Question: I was trying to do some basic database operations. I'm using STS 3.2.0, Apache Tomcat 7.
My dispatcher-servlet.xml includes:
'''
<bean id="dataSource"
class="org.springframework.jdbc.datasource.DriverManagerDataSource">
<property name="driverClassName" value="com.mysql.jdbc.Driver" />
<property name="url" value="jdbc:mysql://localhost:3306/mydb" />
<property name="username" value="root" />
<property name="password" value="root" />
</bean>
'''
Apache Tomcat fails miserably with thousands of exceptions, starting with this one :
'''
org.springframework.beans.factory.BeanCreationException: Error creating bean with name 'org.springframework.web.servlet.mvc.annotation.DefaultAnnotationHandlerMapping#0': Initialization of bean failed; nested exception is org.springframework.beans.factory.CannotLoadBeanClassException: Cannot find class [org.springframework.jdbc.datasource.DriverManagerDataSource] for bean with name 'dataSource' defined in ServletContext resource [/WEB-INF/dispatcher-servlet.xml]; nested exception is java.lang.ClassNotFoundException: org.springframework.jdbc.datasource.DriverManagerDataSource
Related cause: org.springframework.beans.factory.CannotLoadBeanClassException: Cannot find class [org.springframework.jdbc.datasource.DriverManagerDataSource] for bean with name 'dataSource' defined in ServletContext resource [/WEB-INF/dispatcher-servlet.xml]; nested exception is java.lang.ClassNotFoundException: org.springframework.jdbc.datasource.DriverManagerDataSource
'''

I also downloaded 3.0.3.RELEASE version of the jar, and its still the same.
It seems, you should add your external jar files manually to your deployment directory as well (well if you don't use any extension that'd do that for you)
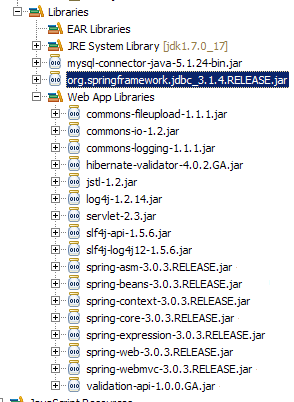
Answer: Try to add to POM.xml:
'''
<dependency>
<groupId>org.springframework</groupId>
<artifactId>spring-jdbc</artifactId>
<version>3.0.3.RELEASE</version>
</dependency>
'''